Question: Count the number of objects in the diagram.
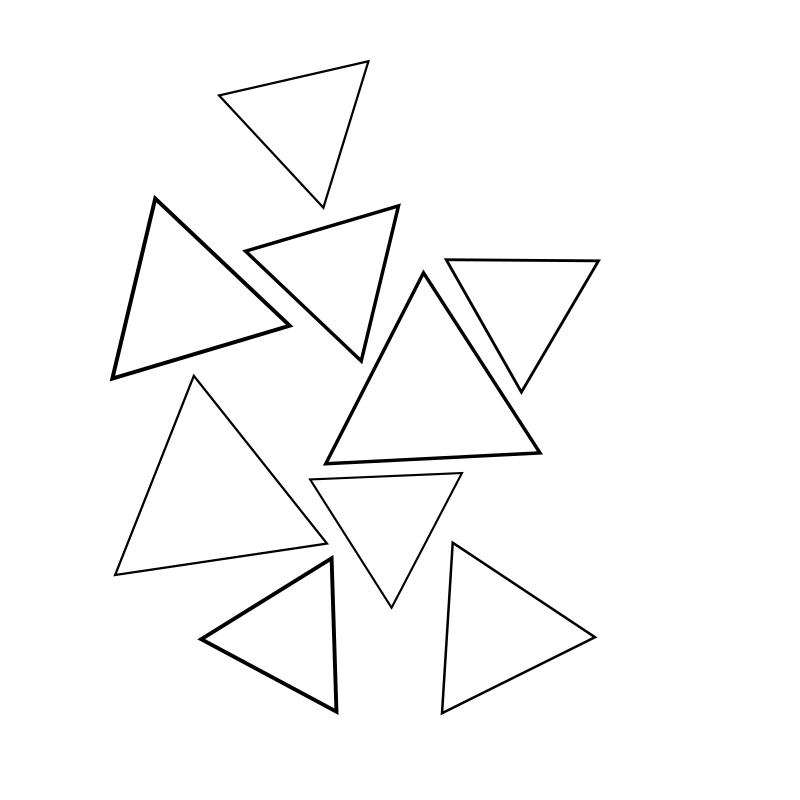
Answer: 9